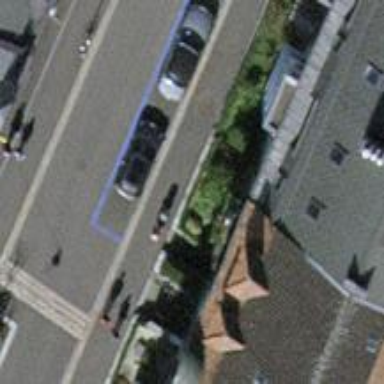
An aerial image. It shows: Bicycle parking facility.